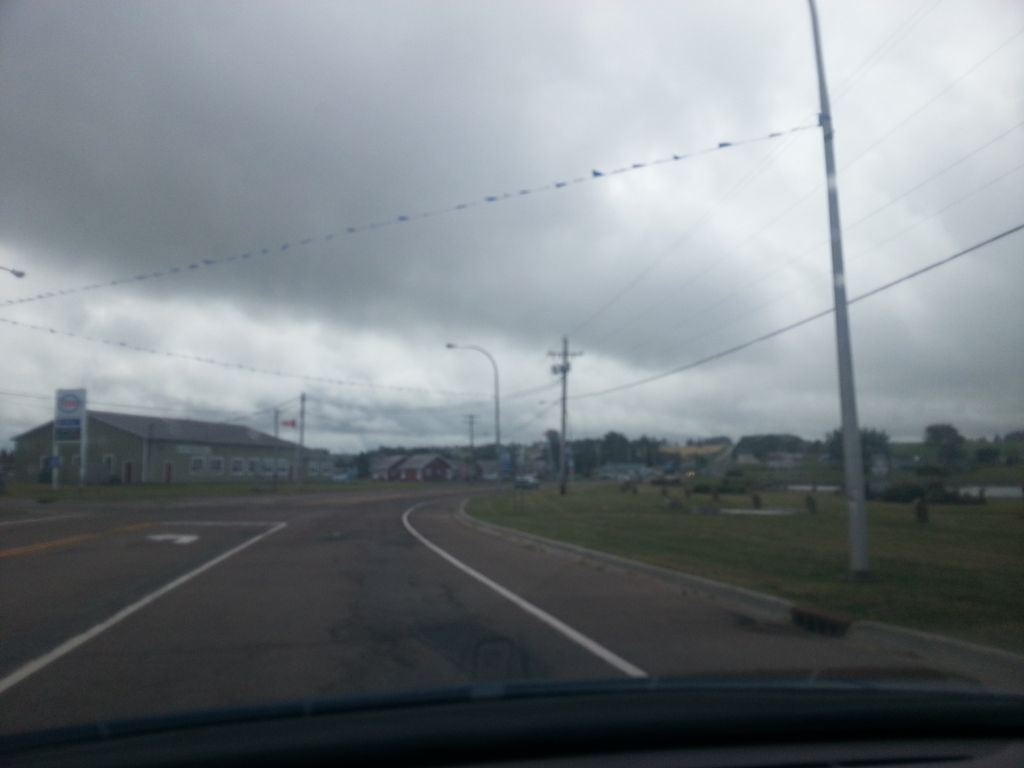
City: charlottetown